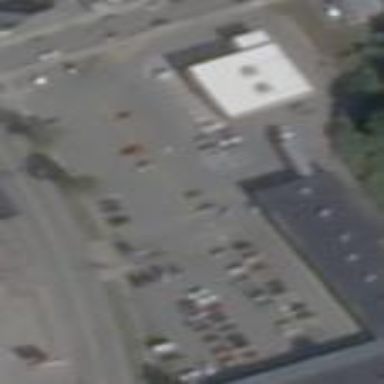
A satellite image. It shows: Parking area with surface.